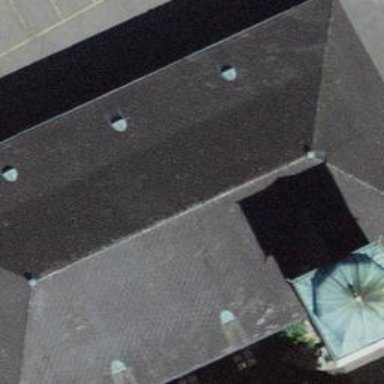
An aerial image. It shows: Building that is place of worship.